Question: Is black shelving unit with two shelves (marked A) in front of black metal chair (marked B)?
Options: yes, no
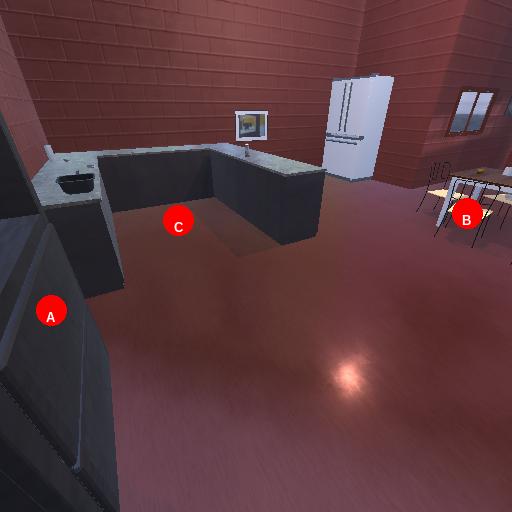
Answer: yes